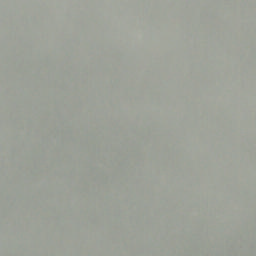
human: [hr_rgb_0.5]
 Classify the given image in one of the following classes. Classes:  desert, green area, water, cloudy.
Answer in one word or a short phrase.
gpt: cloudy